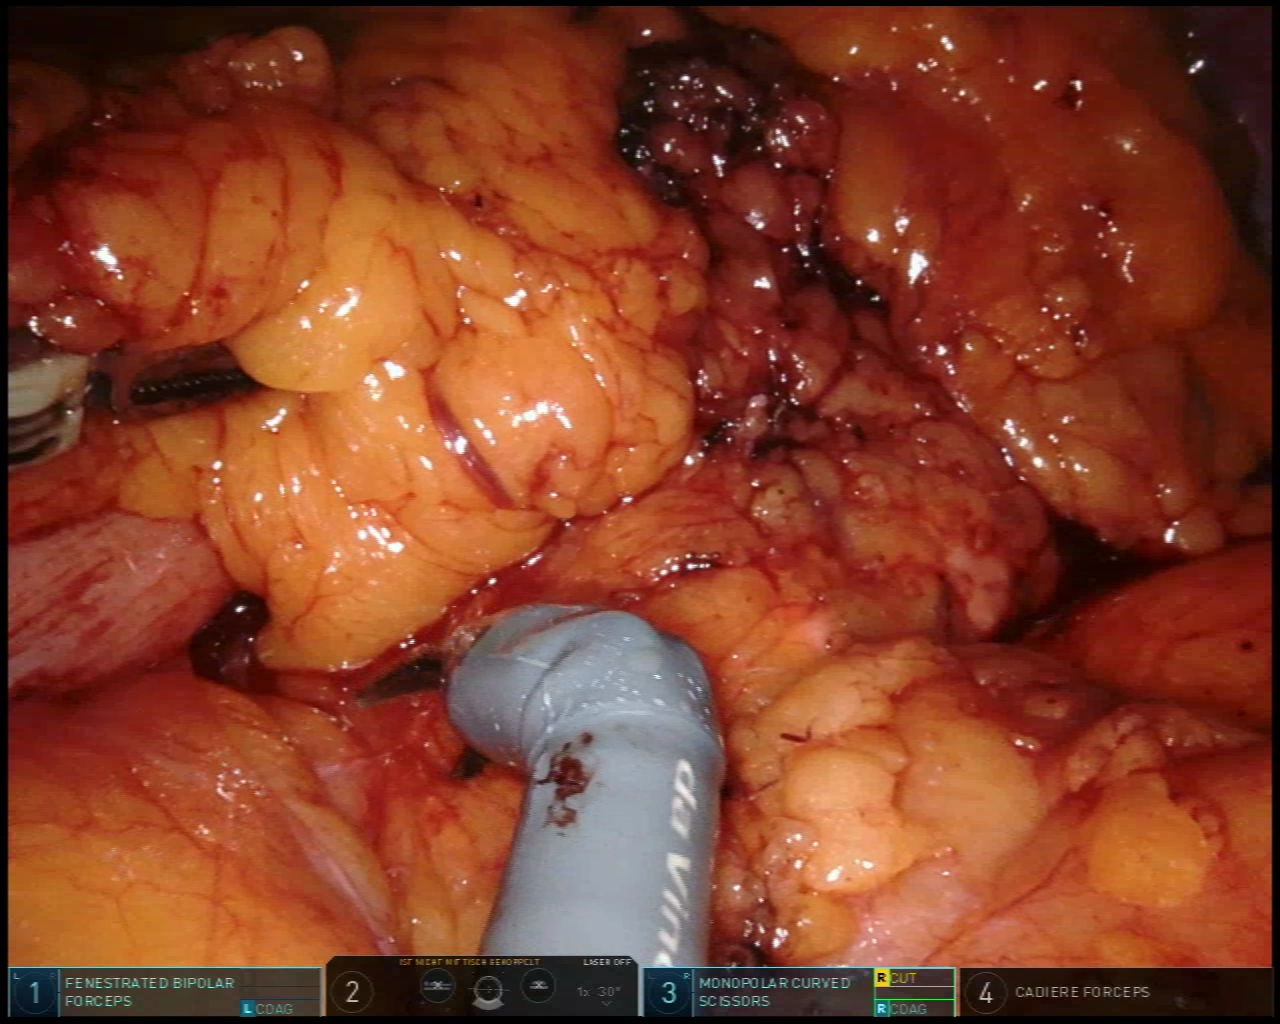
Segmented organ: stomach
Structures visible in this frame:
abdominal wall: yes
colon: yes
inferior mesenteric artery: no
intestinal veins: no
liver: no
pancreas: yes
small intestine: no
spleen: no
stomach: yes
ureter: no
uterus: no
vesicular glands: no